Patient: sex M, age 55
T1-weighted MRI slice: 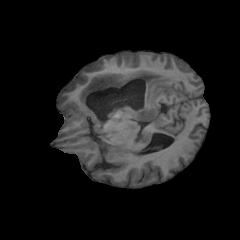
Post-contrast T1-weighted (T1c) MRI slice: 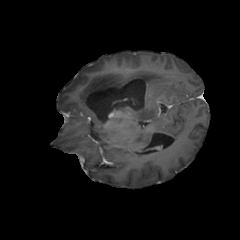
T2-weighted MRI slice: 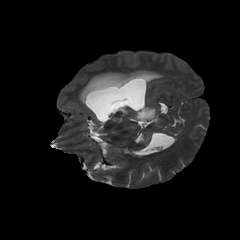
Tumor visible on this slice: yes
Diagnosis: Glioblastoma, IDH-wildtype
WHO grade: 4